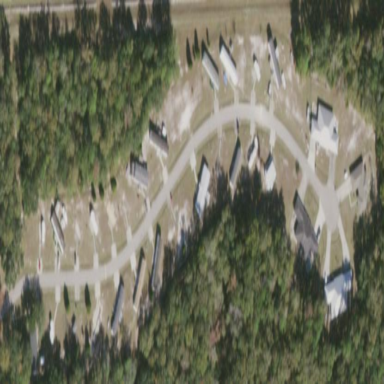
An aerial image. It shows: Residential area known as trailer park.